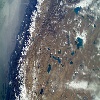
Label: land